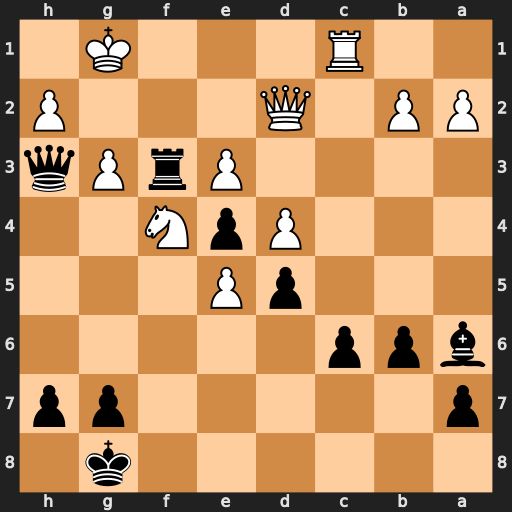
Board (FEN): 6k1/p5pp/bpp5/3pP3/3PpN2/4PrPq/PP1Q3P/2R3K1
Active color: b
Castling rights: -
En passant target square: -
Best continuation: Rf1+ Rxf1 Qxf1#